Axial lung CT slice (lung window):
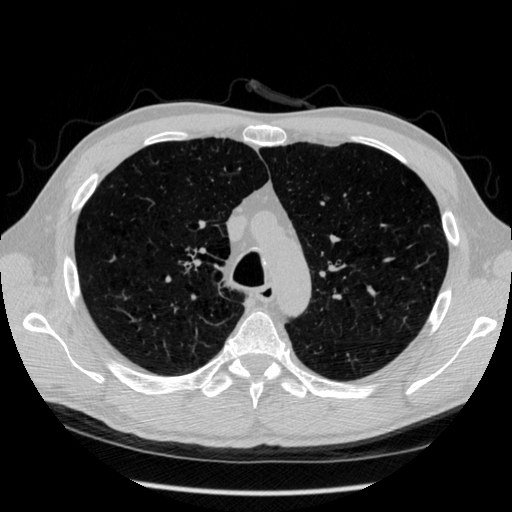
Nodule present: no